Question: How to creat a multi model CGridView in Yii framework. I've searched documentation of Yii.
Below are the two tables for example of what i needed
Table:
'''
+---------+----------+-------------+-------------+
| user_id | name | email | active |
| 1 | Darshit | abc@xyz.com | true |
| 2 | Obed | abc@xyz.com | true |
| 3 | abmed | abc@xyz.com | true |
| 4 | clutch | abc@xyz.com | true |
| 5 | sirisb | abc@xyz.com | true |
+---------+----------+-------------+-------------+
'''
Table:
'''
+---------+-----------+--------------+-------------+
| user_id | friend_id | date_created | is_deleted |
+---------+-----------+--------------+-------------+
| 1 | 2 | 2011-12-14 | false |
| 1 | 5 | 2011-12-14 | false |
| 3 | 5 | 2011-12-14 | false |
| 2 | 4 | 2011-12-14 | false |
| 1 | 3 | 2011-12-14 | false |
| 5 | 2 | 2011-12-14 | false |
+---------+-----------+--------------+-------------+
'''
I want grid like this:

I've created and models of both table but they only display single model grid view.
So, I'm not getting the way to do it. Any help will be highly appreciable.
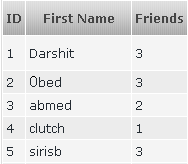
Answer: It looks like you do not need a multimodel gridview. The grid that you give as needed is displaying elements of just one model, user_master. The property "Friends" actually belongs to that model, because it's a value related to each and every particular instance of the user_master table. So you can actually imagine the property "Friends" as an extra column in the user_master table. You won't need to add that row to the table, just to declare as a property in the model. Add the following row to the array returned by the 'relations' function of the user_master model:
'''
'FriendsCount'=> array(self::STAT, 'friend_master', 'user_id'),
'''
You can read more about how this works here: <URL>.
Briefly explained, the STAT type of relation simply retrieves statistical values of the model. In this particular case, it will only count the number of friends related to each instance of the user_master model.
Now, inside your CGridView definition, you must declare the 3 columns you want to display. This is done inside the 'columns' array. Of course, 'user_id' and 'name' will be recognized as explicit-declared properties of the model being displayed, so we don't need to care about them. But for the 'Friends' column you may need to explicitly specify the value we want to display. This is done simply using an array:
'''
<?php $this->widget('zii.widgets.grid.CGridView', array(
...
...
'columns'=>array(
'user_id',
'name',
array(
'class'=>'CDataColumn',
'name'=>'Friends',
'value'=>'$data->FriendsCount', //The FriendsCount relation we declared
),
),
));
?>
'''
You may notice that using this array-based syntax, you can declare quite versatile columns.
I hope you find this post helpful.